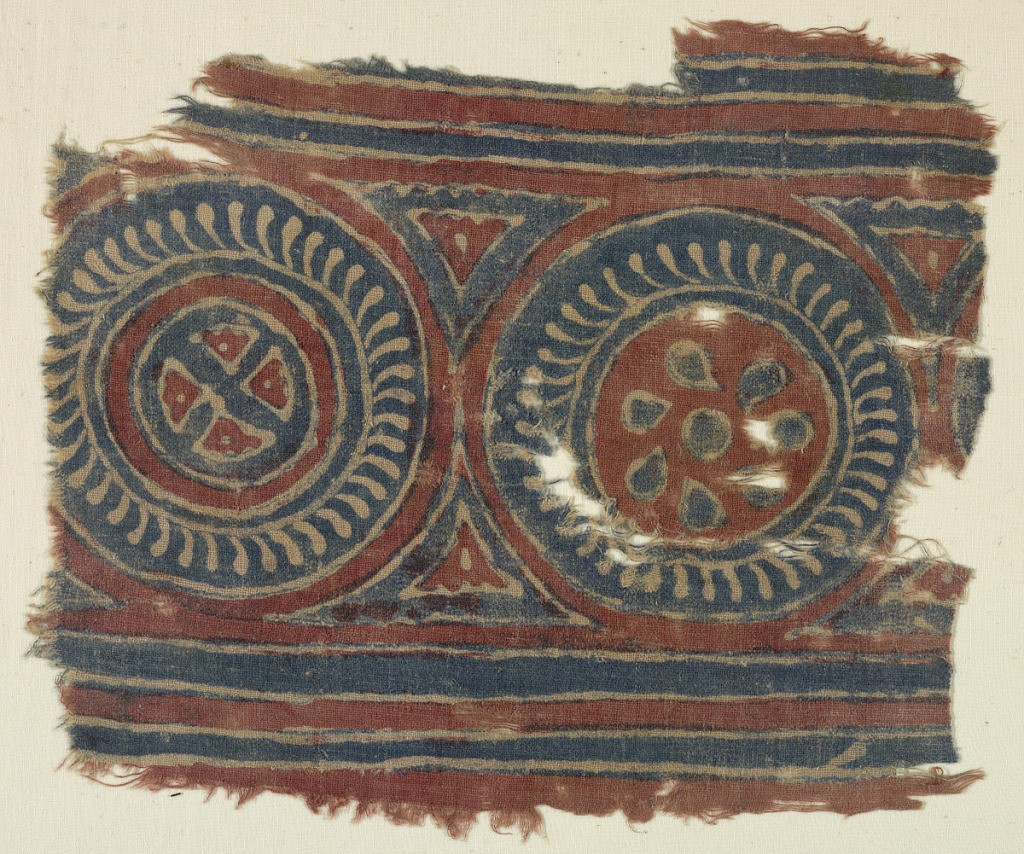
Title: Fragment
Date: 12th–13th century
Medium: cotton Technique: resist-printed on plain weave
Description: Unbleached plain weave cloth.  Design in blue and red.  Two circles, approximately 21 cm in diameter: one in blue with white detail, red center with blue heart-shaped detail; the other, similar framing smaller circle with crossed bars in center.  Above and below, borders of blue stripes.  Printing crude.